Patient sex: F
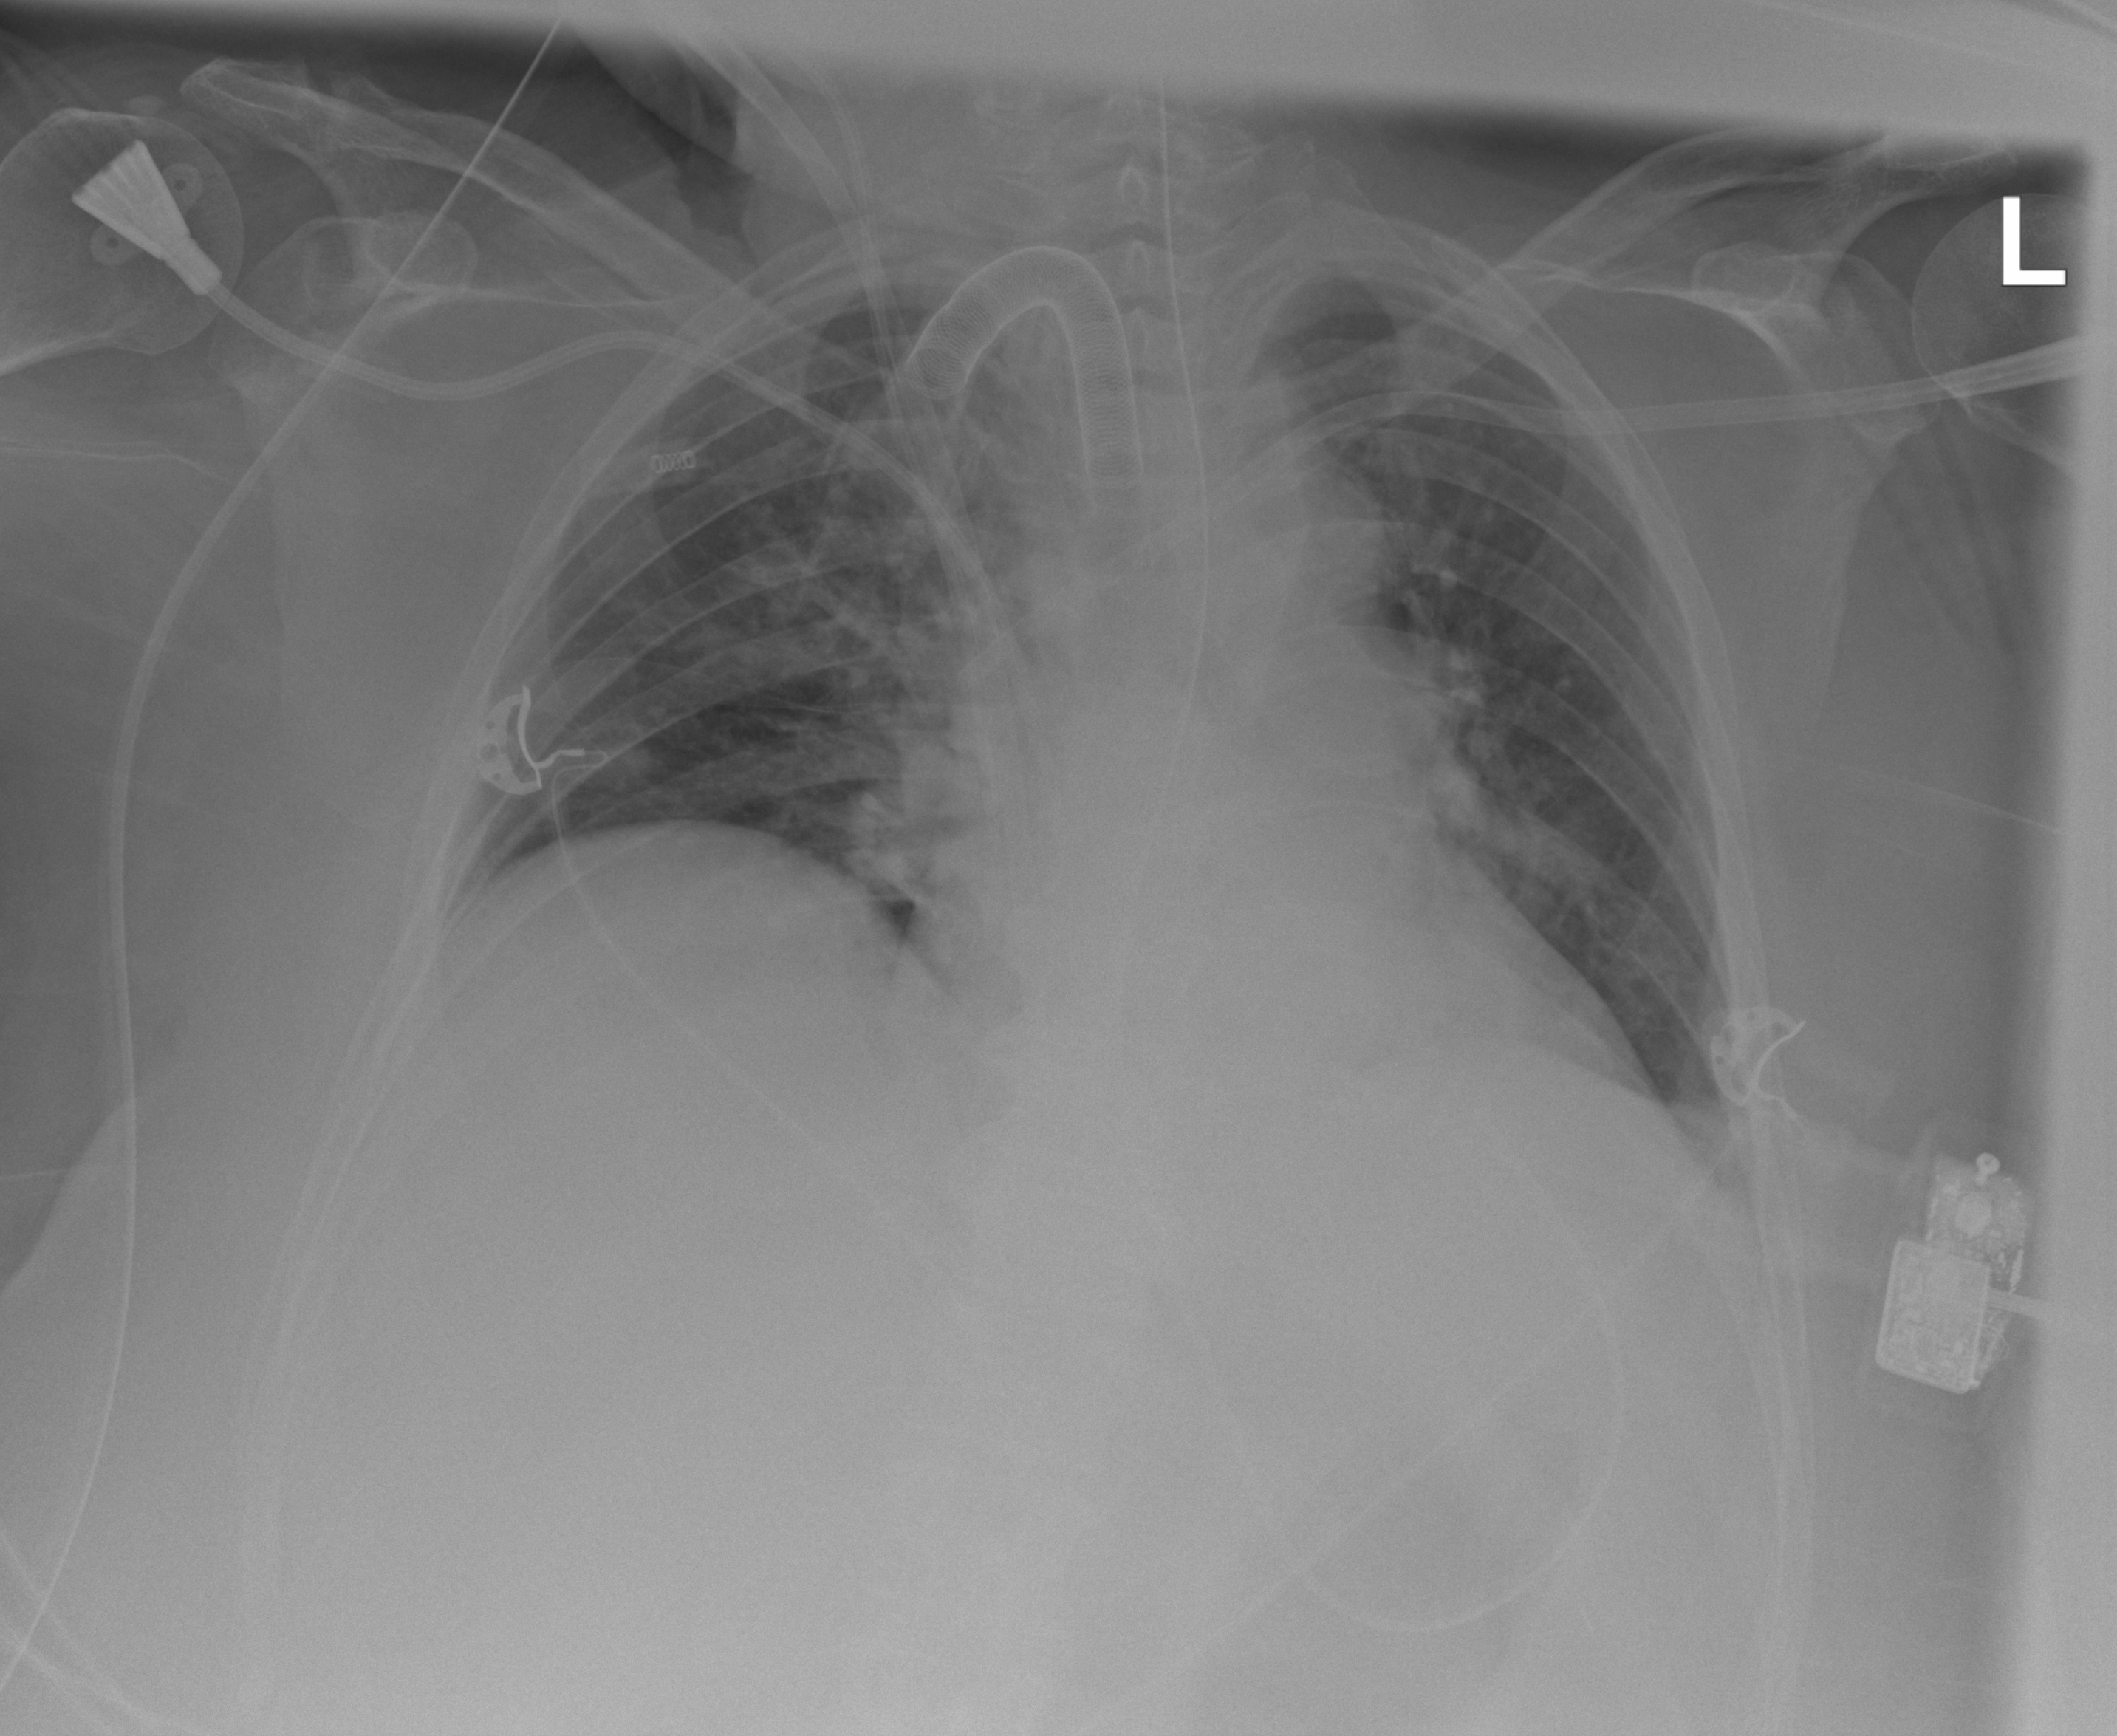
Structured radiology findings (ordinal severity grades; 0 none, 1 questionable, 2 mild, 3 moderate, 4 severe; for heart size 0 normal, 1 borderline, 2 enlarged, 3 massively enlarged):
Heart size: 2
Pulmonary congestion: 0
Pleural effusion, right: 0
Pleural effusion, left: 2
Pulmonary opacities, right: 0
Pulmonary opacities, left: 0
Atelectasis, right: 0
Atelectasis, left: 2